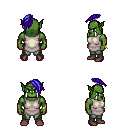
a pixel art fantasy rpg character, male body template, orc, green skin, white tunic, teal pants, blue long mohawk hairstyle, bracelets, maroon shoes, four views (front, back, left, right), 2x2 character sprite sheet, small pixel art, hard edges, no anti-aliasing